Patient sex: M
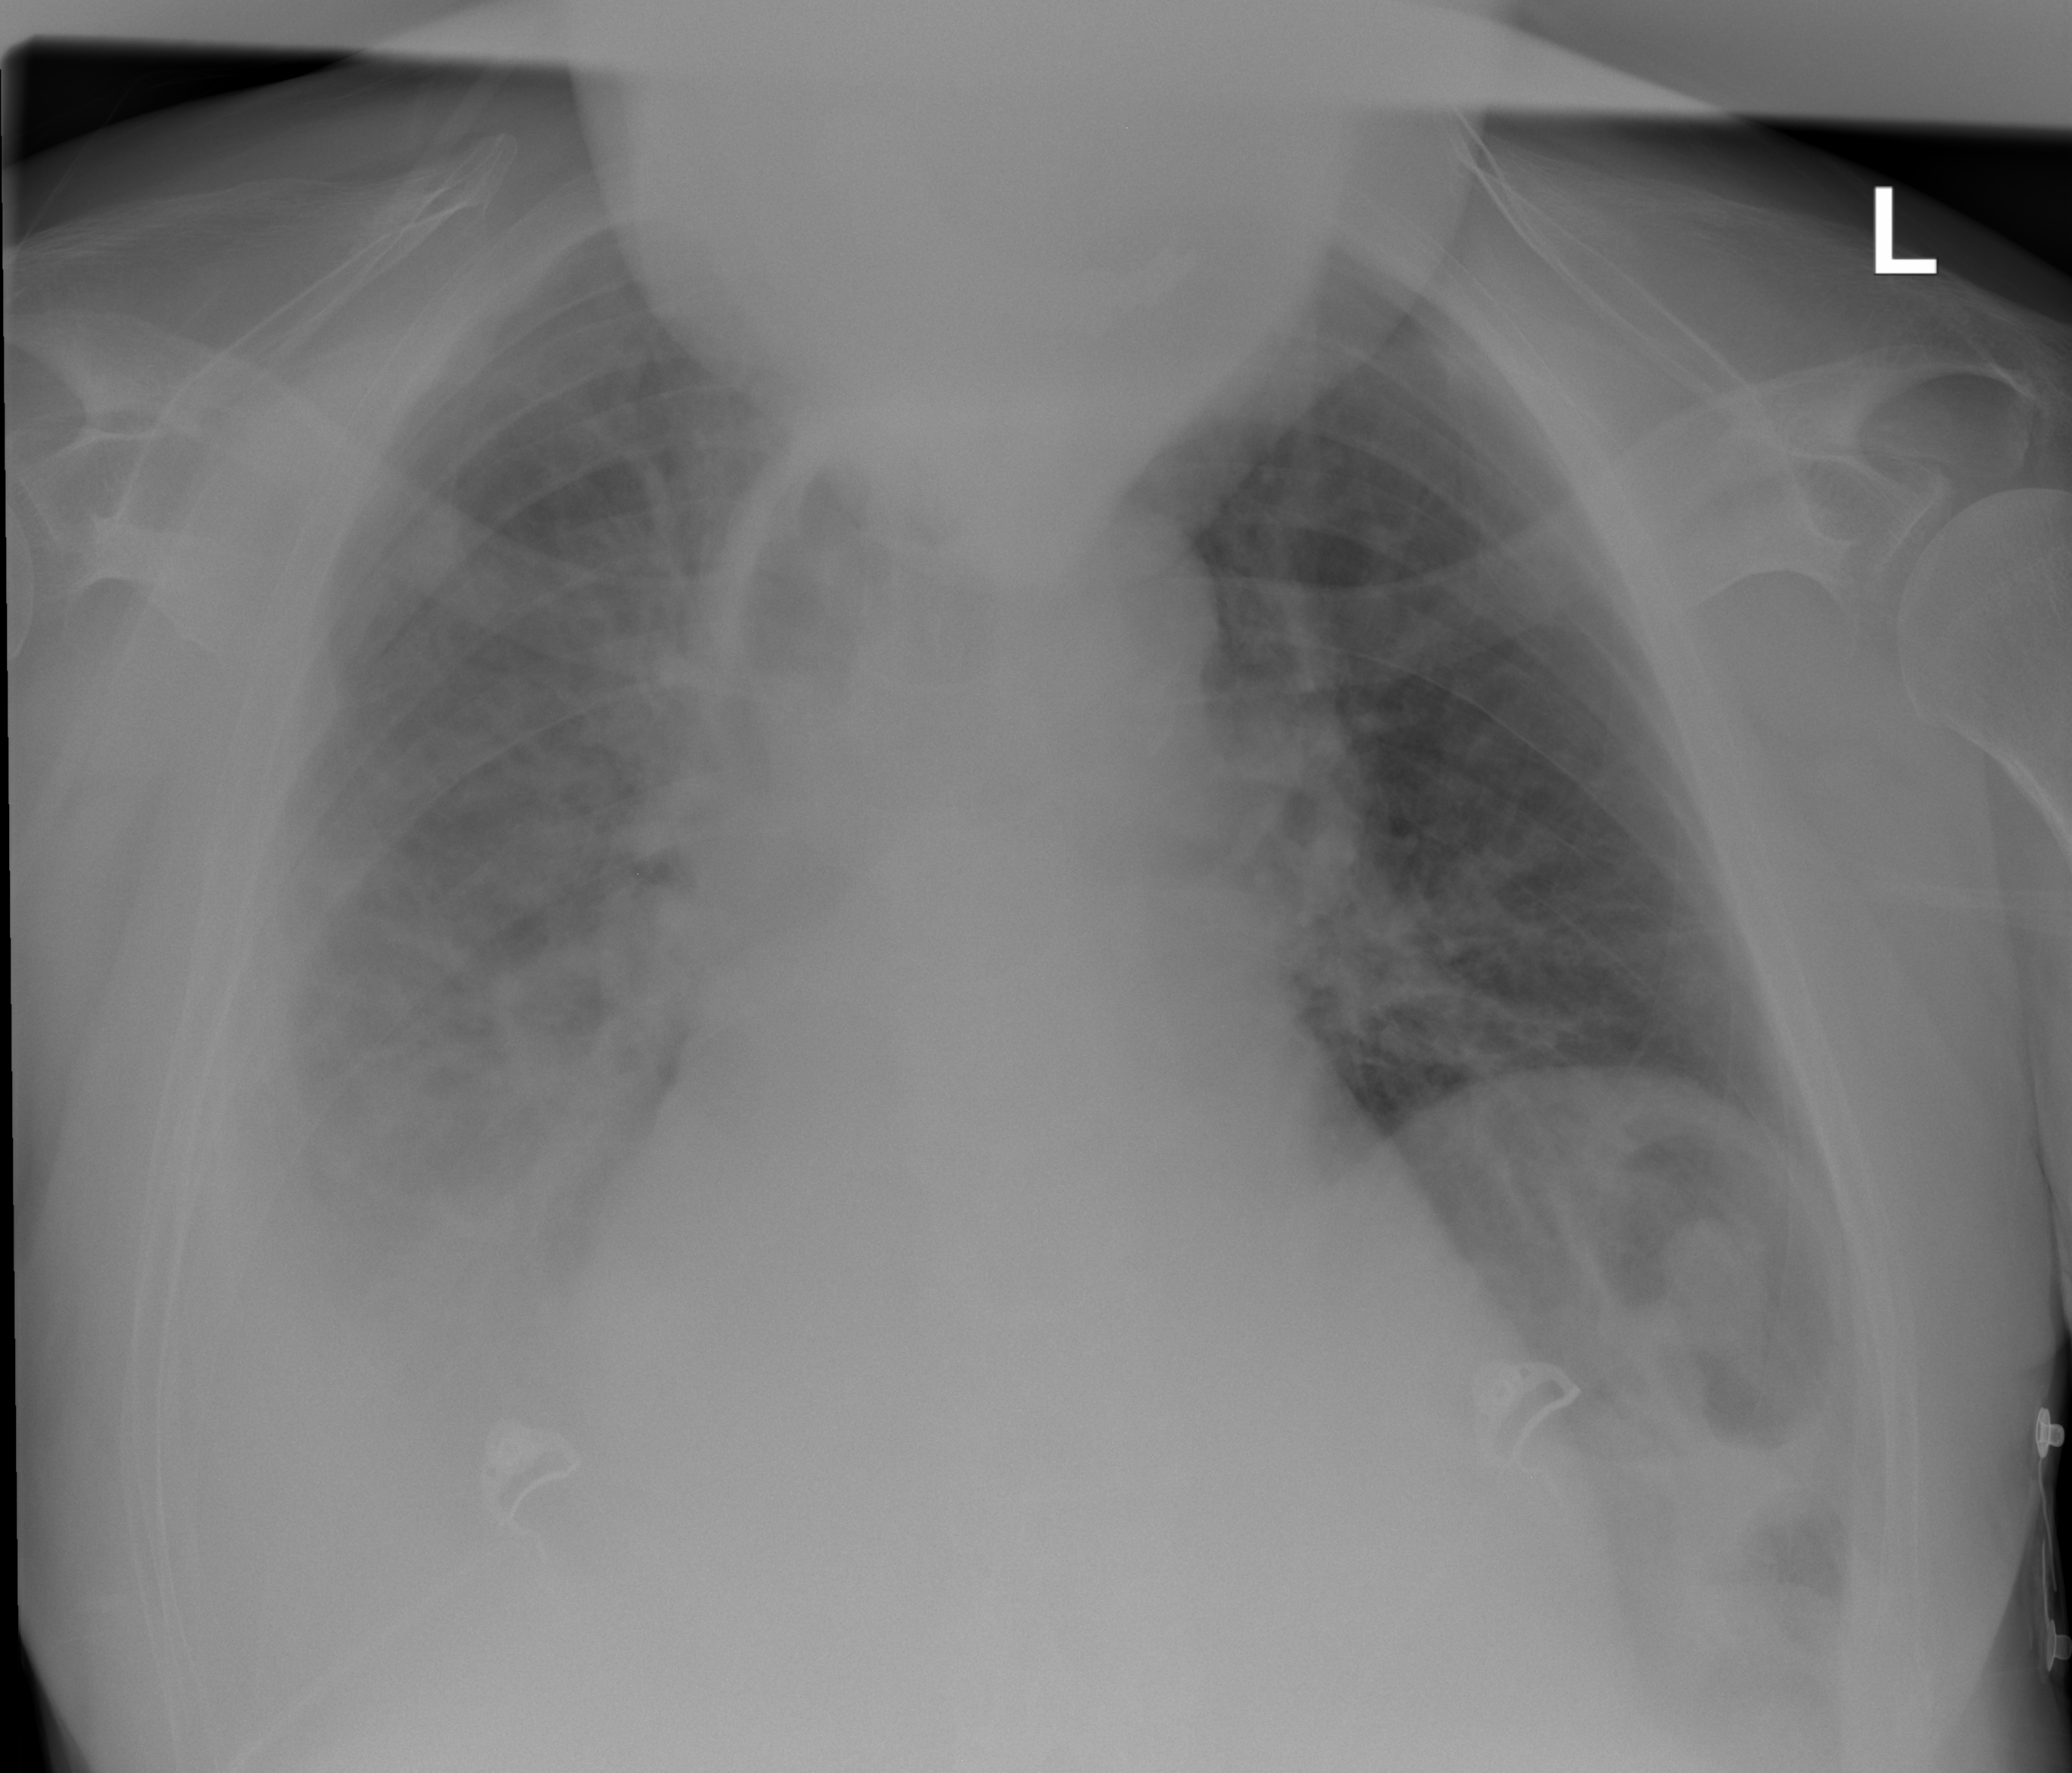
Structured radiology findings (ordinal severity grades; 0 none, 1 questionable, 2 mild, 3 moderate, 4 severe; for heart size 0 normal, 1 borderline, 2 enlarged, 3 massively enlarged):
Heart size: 3
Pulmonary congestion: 3
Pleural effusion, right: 3
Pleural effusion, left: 0
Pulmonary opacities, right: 3
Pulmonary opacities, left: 2
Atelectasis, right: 2
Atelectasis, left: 2